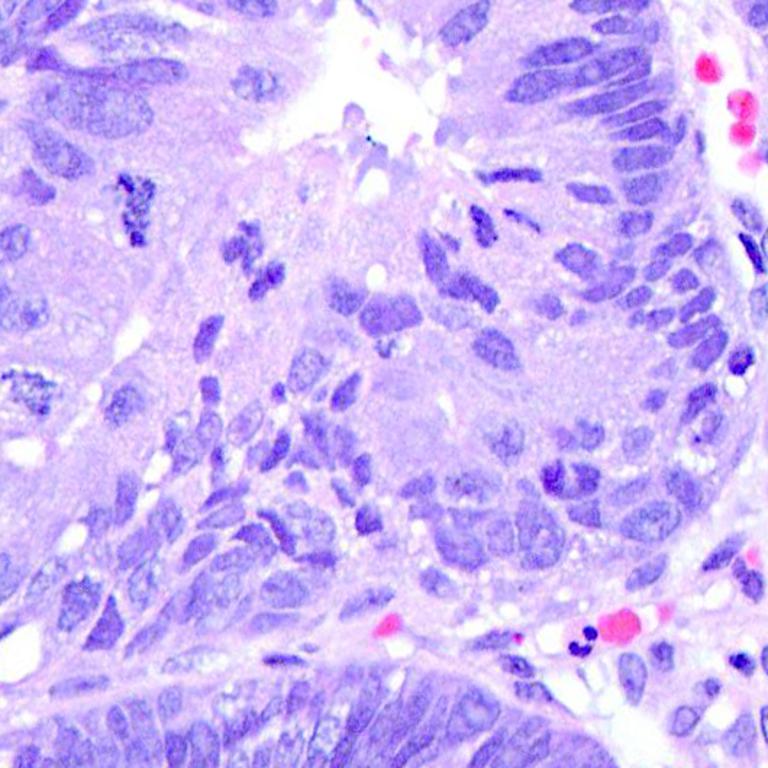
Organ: colon
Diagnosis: adenocarcinomas